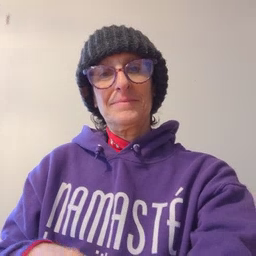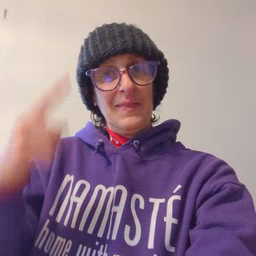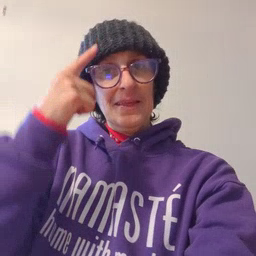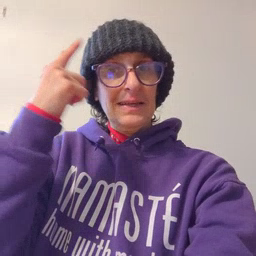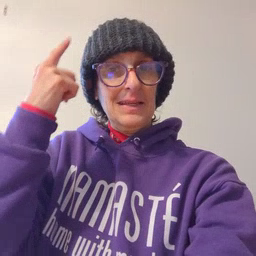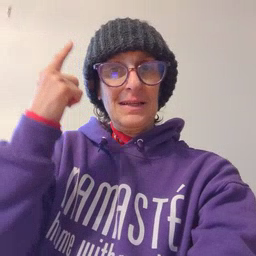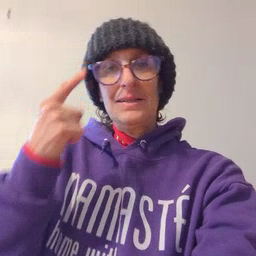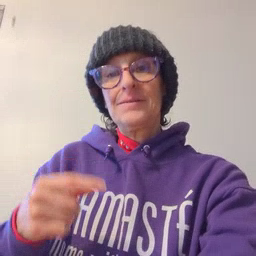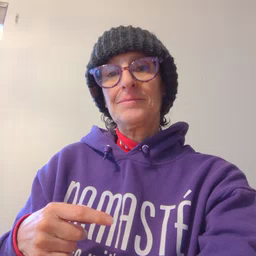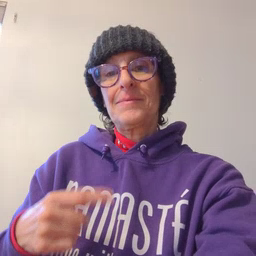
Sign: think